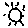
Label: sun